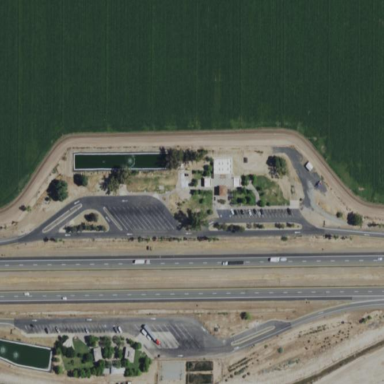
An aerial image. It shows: Rest area on the road.